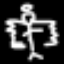
Label: angel